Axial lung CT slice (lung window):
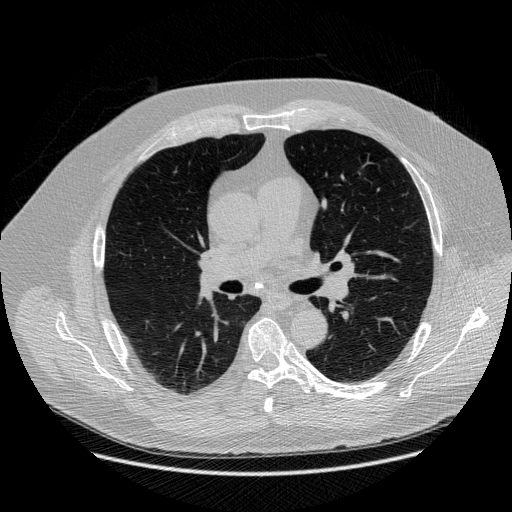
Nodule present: no